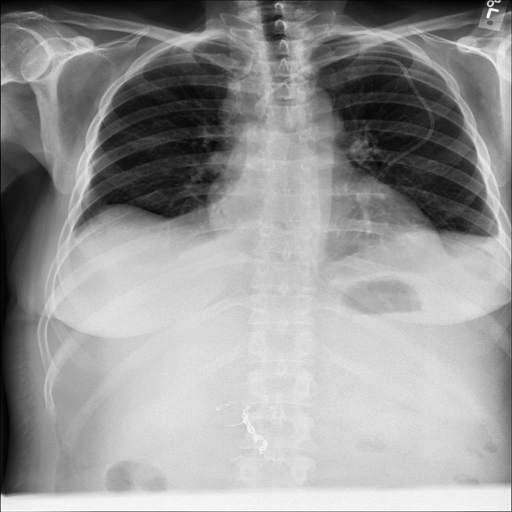
Finding: NORMAL